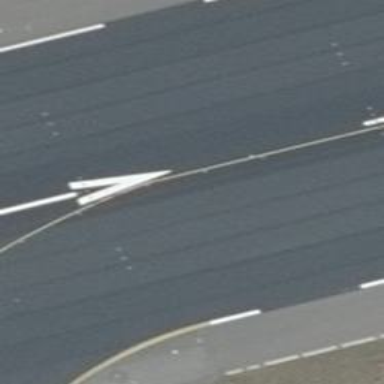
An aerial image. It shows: Paved runway with displaced threshold at the airport.